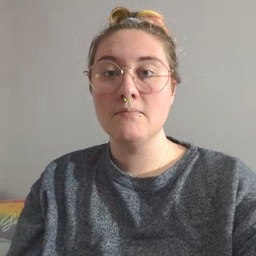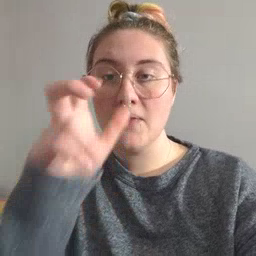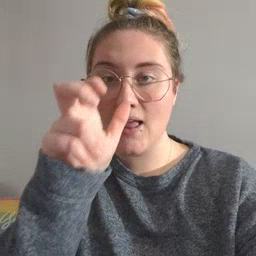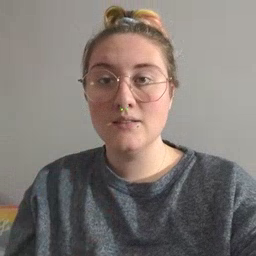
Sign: bug